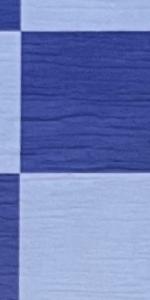
Label: Empty